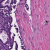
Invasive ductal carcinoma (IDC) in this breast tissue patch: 1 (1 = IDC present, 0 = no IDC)